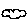
Label: cloud